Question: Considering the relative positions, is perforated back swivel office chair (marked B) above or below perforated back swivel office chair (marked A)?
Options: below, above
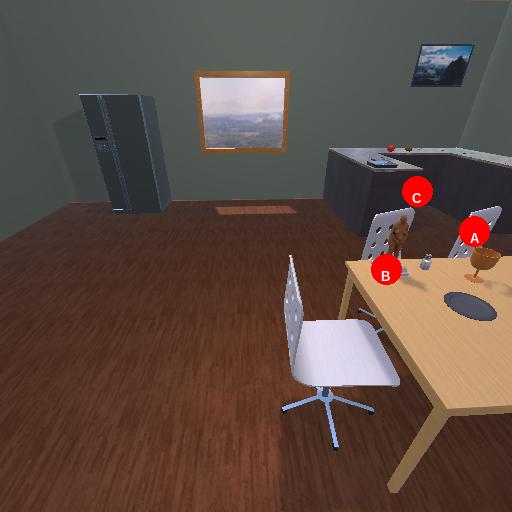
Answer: below